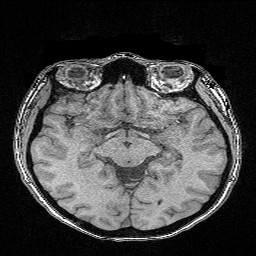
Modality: FLASH
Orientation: coronal
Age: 24
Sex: female